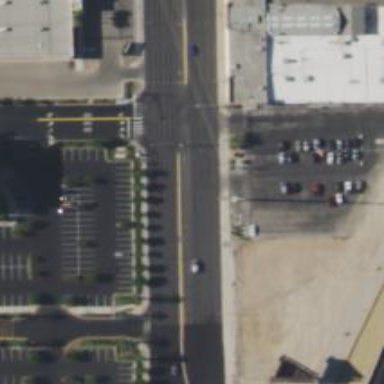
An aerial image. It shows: Solid stop line on the road marking.